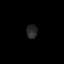
Tissue: lung
Cell type: Others
Senescence score: 0.1991
Nuclear area (px): 146
Mean DAPI intensity: 39.959